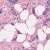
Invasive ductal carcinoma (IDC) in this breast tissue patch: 1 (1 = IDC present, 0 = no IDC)